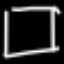
Label: square